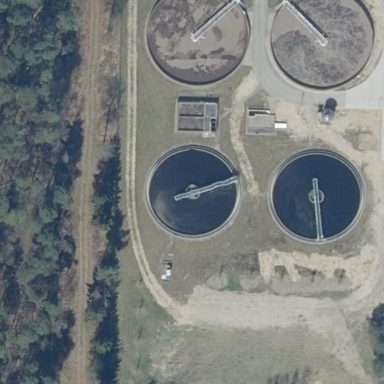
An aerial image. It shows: Body of wastewater.